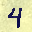
Label: 4